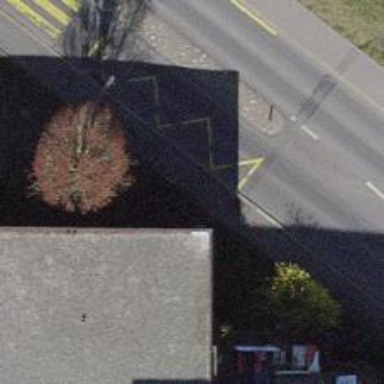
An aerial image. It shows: Bus stop with platform for public transport.